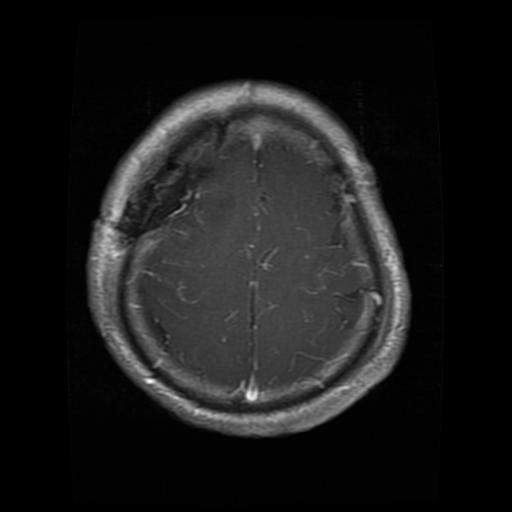
Label: glioma